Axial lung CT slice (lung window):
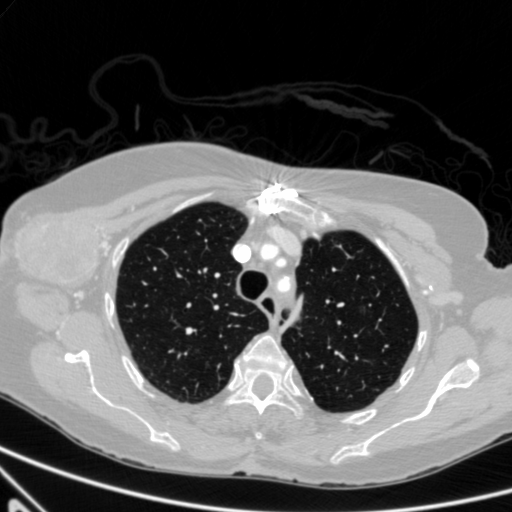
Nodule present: no